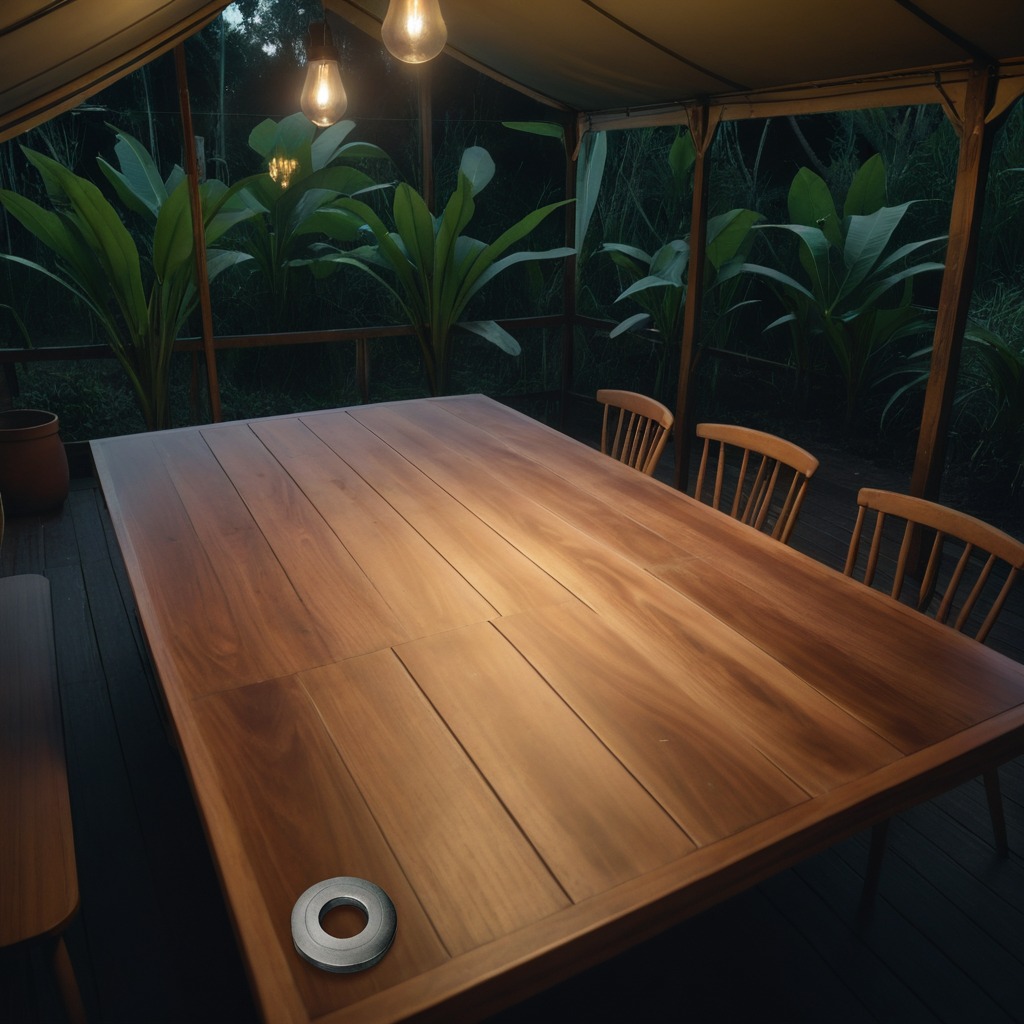
A flat metal washer is lying on a wooden table inside a jungle field workshop tent at night dim ambient light soft shadows worn but